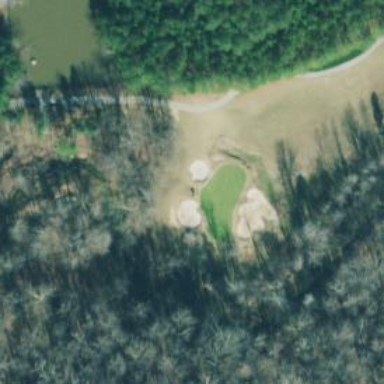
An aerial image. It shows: Golf hole.